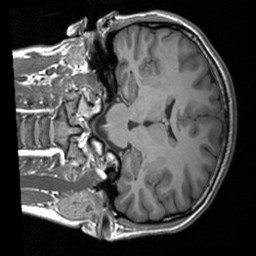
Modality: T1w
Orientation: coronal
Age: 21
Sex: female
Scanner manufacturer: siemens
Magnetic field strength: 3 T
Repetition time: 1.9 s
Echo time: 0.00226 s